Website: walmart
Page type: payment
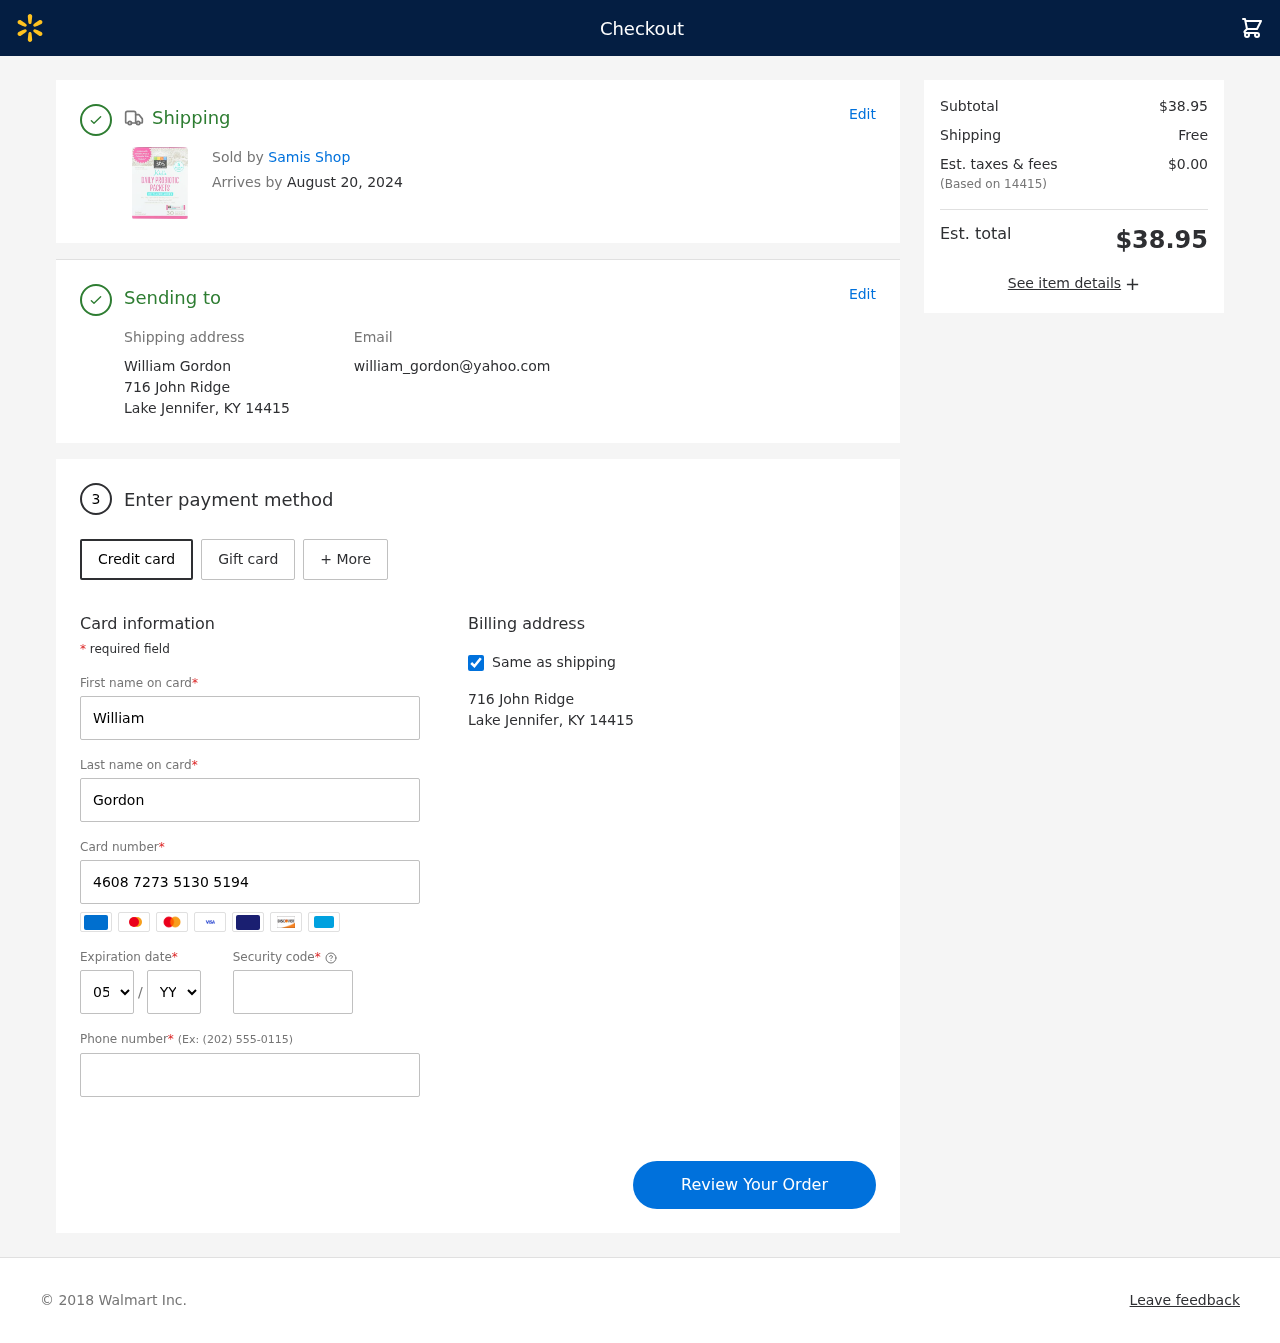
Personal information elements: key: PII_CARD_CVV
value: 116
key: PII_CARD_EXPIRY_MONTH
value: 05
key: PII_CARD_EXPIRY_YEAR
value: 28
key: PII_CARD_NUMBER
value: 4608 7273 5130 5194
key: PII_CITY_STATE_ZIP
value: Lake Jennifer, KY 14415
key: PII_EMAIL
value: william_gordon@yahoo.com
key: PII_FIRSTNAME
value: William
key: PII_FULLNAME
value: William Gordon
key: PII_LASTNAME
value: Gordon
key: PII_PHONE
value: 7238049321
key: PII_POSTCODE
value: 14415
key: PII_STREET
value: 716 John Ridge
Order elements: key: ORDER_DELIVERY_DATE
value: August 20, 2024
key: ORDER_SUBTOTAL
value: $38.95
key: ORDER_SHIPPING_COST
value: Free
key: ORDER_TAX
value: $0.00
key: ORDER_TOTAL
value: $38.95